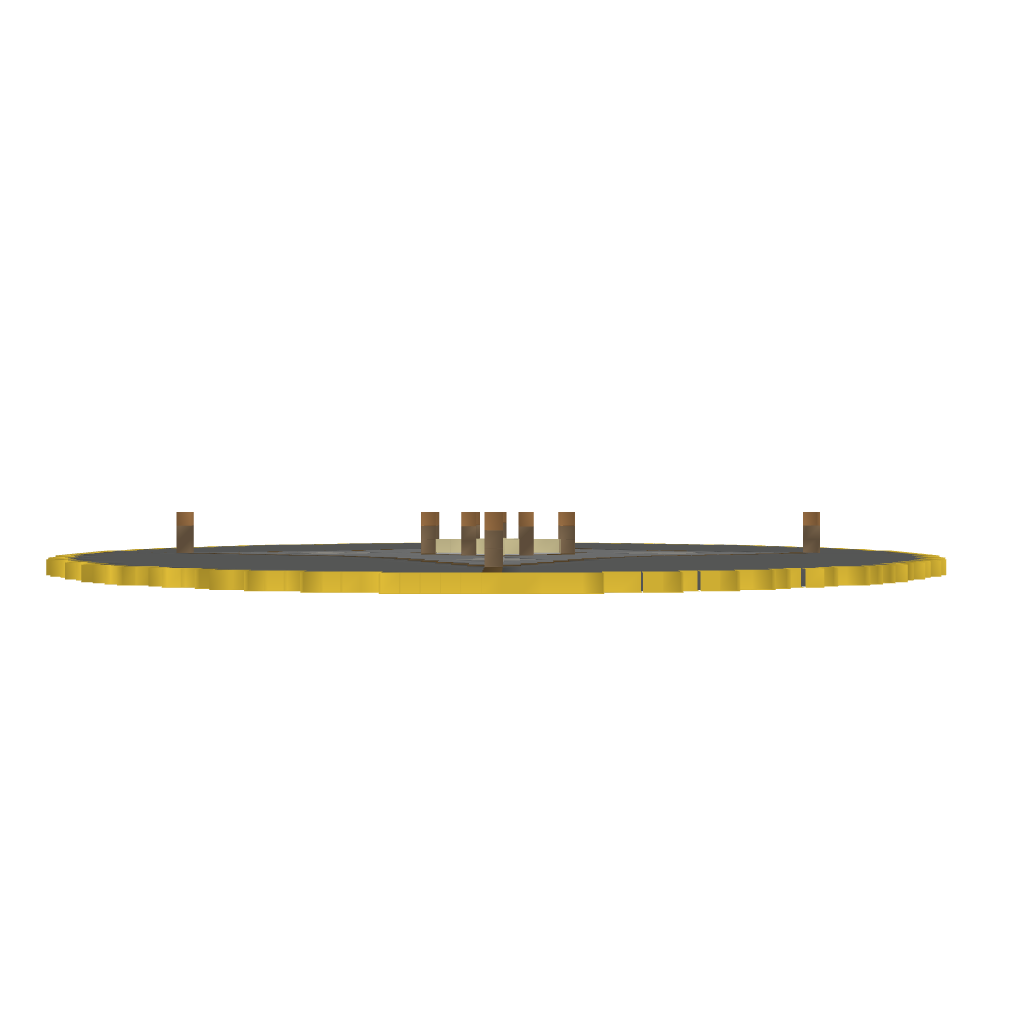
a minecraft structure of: EasySpawn2